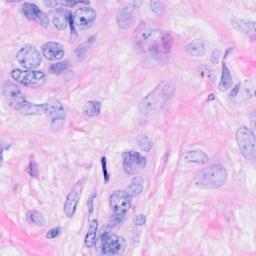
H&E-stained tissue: Breast